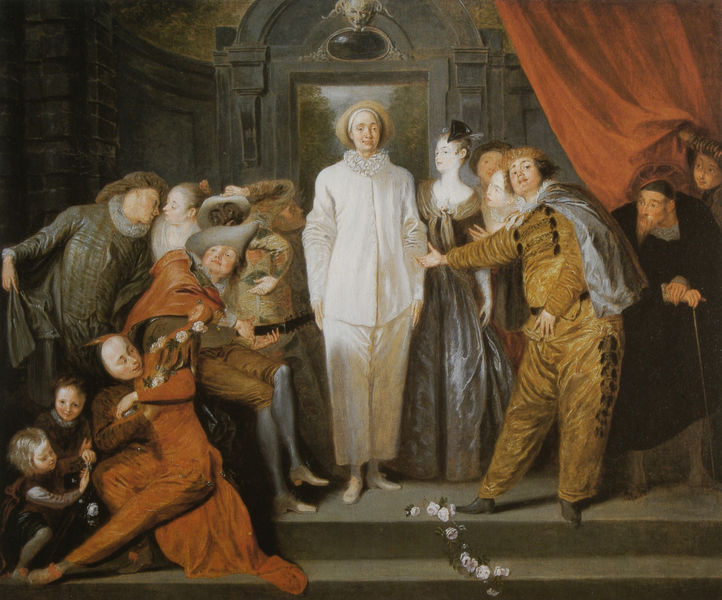
Titel: Comédiens italiens, Italienische Komödianten
Künstler: Antoine Watteau
Standort: Washington (District of Columbia)
Institution: National Gallery of Art
Schlagwörter: baum, blau, gemälde, gruppe, hand, himmel, kopf, laub, mann, schatten, umhang, weiß, bäume, frauen, gelb, grün, landschaft, menschen, mädchen, ocker, sitzen, ausschnitt, blume, blumen, braun, damen, fenster, frankreich, frau, grau, haar, hell, hintergrund, holz, hut, hüte, kleid, kopfbedeckungen, köpfe, licht, mitte, männer, orange, paris, raum, schwarz, szene, tür, zimmer, ölbild, ausblick, blüte, blüten, dame, gürtel, rosen, rot, tuch, fest, gesellschaft, malerei, tanz, alt, anzug, bart, blond, feier, hose, kappe, mütze, mützen, wand, architektur, barock, falten, hermelin, kleidung, kragen, mensch, präsentation, rahmen, stehen, stein, steine, tod, trauer, weit, bild, halskrause, holland, hände, innenraum, instrument, niederlande, türbogen, vorhang, öl, natur, figur, geistlicher, gewand, gold, interieur, kostüm, mantel, sitzend, gewänder, kind, paar, rokkoko, aufführung, bühne, girlande, gitarre, musik, musiker, publikum, theater, frontal, gebeugt, krone, puder, rokoko, seide, traurig, wald, genre, kinder, stock, putte, beine, kuss, modell, rahmung, italien, spieler, venedig, alter mann, haltung, schuhe, hosen, mauer, hof, türe, auftritt, saal, vorführung, vorstellung, figuren, französisch, rundbogen, matt, romantik, ölgemälde, querformat, treppe, treppen, braut, dick, kartusche, vorhänge, spielen, draussen, kopftuch, glanz, aufrecht, musikinstrument, musizieren, robe, durchgang, stufe, stufen, podest, edel, junge, zeigen, knöpfe, tor, gestalt, schauspiel, spiel, strümpfe, eingang, alter, antike, greis, maske, narr, narren, torbogen, clown, jugend, künstler, dreispitz, gestik, ölmalerei, gruppenbild, krause, staunen, darsteller, komödie, spielend, segmentbogen, stück, portal, geige, öffnung, heiligenschein, türöffnung, nimbus, protagonist, mittelalter, strumpfhose, bleich, mönch, gebückt, kostüme, ausgang, zentrum, hochzeit, kulisse, strumpfhosen, watteau, konsolen, konsole, blumenranke, heilige, gaukler, laute, lautenspieler, mandoline, saiten, niesche, mittelpunkt, plfanzen, vorhand, prunk, schauspieler, heilig, cape, klassik, kopfschmuck, leier, karneval, sieger, harlekin, kasper, musikant, pater, franzose, fratze, spass, applaus, artisten, rustica, bossen, olz, masken, schausteller, jude, zitter, harlequin, pierrot, spielende kinder, clowns, pirot, schmachten, rangelei, theaterbühne, arte, verkröpfung, gitarrenspieler, pierot, pantalone, commedia dell arte, columbine, commedia dell'rte, comedia dell arte, kostümball, safran, weisser, dell, dramaturgie, gilles, touch, antoine watteau, ahnfrau, augenmerk, barockraum, bühnenvorhang, comeida, commedia del'rte, gauckler, gaugler, knöpfef, morisken, osefranz, perrot, schauspielgruppe, watteaus pierrot, gill